Question: To keep things simple and easy to read the Qt widgets were omitted here:
'''
from PyQt4 import QtCore, QtGui
class Node(object):
def __init__(self, name, parentNode=None):
self.name=name
self._children=[]
self._parentNode=parentNode
if parentNode:
parentNode._children.append(self)
def getChildNode(self, row):
return self._children[row]
def childrenCount(self):
return len(self._children)
def __repr__(self):
return self.log()
def log(self, tabLevel=-1):
output = ""
tabLevel += 1
for i in range(tabLevel):
output += " "
output += "|------" + self.name + "
"
for child in self._children:
output += child.log(tabLevel)
tabLevel -= 1
output += "
"
return output
class NodeModel(QtCore.QAbstractItemModel):
def __init__(self, parent=None):
super(NodeModel, self).__init__(parent)
self._rootNode = Node("Root")
nodeA0 = Node("nodeA0", self._rootNode)
nodeA1 = Node("nodeA1", nodeA0)
nodeA2 = Node("nodeA2", nodeA1)
nodeB0 = Node("nodeB0", self._rootNode)
nodeB1 = Node("nodeB1", nodeB0)
nodeB2_0 = Node("nodeB2_0", nodeB1)
nodeB2_1 = Node("nodeB2_1", nodeB1)
print self._rootNode
def rowCount(self, parentIndex):
if not parentIndex.isValid():
parentNode = self._rootNode
else:
parentNode = parentIndex.internalPointer()
return parentNode.childCount()
def columnCount(self, parent):
return 1
def data(self, index, role):
if not index.isValid():
return None
node = index.internalPointer()
if role == QtCore.Qt.DisplayRole:
if index.column() == 0:
return node.name()
def getNode(self, index):
if index.isValid():
node = index.internalPointer()
if node:
return node
return self._rootNode
def parent(self, index):
node = self.getNode(index)
parentNode = node._parentNode
if parentNode == self._rootNode:
return QtCore.QModelIndex()
return self.createIndex(parentNode.row(), 0, parentNode)
def index(self, row, column, parentIndex):
print row, column
parentNode = self.getNode(parentIndex)
childNode = parentNode.getChildNode(row)
if childNode:
return self.createIndex(row, column, childNode)
else:
return QtCore.QModelIndex()
myModel=NodeModel()
'''
Here is a diagram of underlying data structure:
'''
|------Root
|------nodeA0
|------nodeA1
|------nodeA2
|------nodeB0
|------nodeB1
|------nodeB2_0
|------nodeB2_1
'''
I start by querying a top-level 'QModelIndex' from Row 1 and Column 0:
'''
nodeB0_modelIndex=myModel.index(1, 0, QtCore.QModelIndex())
'''
where '1' is a Row number, '0' is a Column number and 'QtCore.QModelIndex()' is an empty QModelIndex (this is how we let the model know that we request a 'QModelIndex').
Next using 'QModelIndex' '.internalPointer()' method I query a data-variable linked to a received 'QModelIndex':
'''
nodeB0=nodeB0_modelIndex.internalPointer()
print 'Confirming: top-level node at row 1 column 0: "%s"'%nodeB0.name
'''
The confirmation prints I get a "correct" variable back:
> Confirming: top-level node at row 1 column 0: "nodeB0"
Now having a top-level 'QModelIndex' linked to "nodeB0" I can propagate down the data hierarchy to 'nodeB1' and then to 'nodeB2_0' and 'nodeB2_1'. Once again querying 'QModelIndex' I will be using 'myModel.index()' method supplying it with three arguments: Row number, Column number (both numbers are relative to the 'QModelIndex'-parent) and the 'QModelIndex'-parent itself as a third argument:
'''
nodeB1_modelIndex=myModel.index(0, 0, nodeB0_modelIndex)
nodeB1=nodeB1_modelIndex.internalPointer()
print 'Confirming: node B at row 0 column 0: "%s"'%nodeB1.name
nodeB2_0_modelIndex=myModel.index(0, 0, nodeB1_modelIndex)
nodeB2_0=nodeB2_0_modelIndex.internalPointer()
print 'Confirming: node B at row 0 column 0: "%s"'%nodeB2_0.name
nodeB2_1_modelIndex=myModel.index(1, 0, nodeB1_modelIndex)
nodeB2_1=nodeB2_1_modelIndex.internalPointer()
print 'Confirming: node B at row 1 column 0: "%s"'%nodeB2_1.name
'''
So far I have been working with Row numbers only. For the Column numbers I was using 0.
Looking at my underlying data structure defined in the 'self._rootNode' I can see why:
The model's Row numbers are eventually used to query a Node-instance stored in '_children' list variable:
'''
def getChildNode(self, row):
return self._children[row]
'''
where 'row' argument corresponds to both Model's row and list variable index number - an ordered number of elements stored in a typical list variable.
Question: Looking at my underlying data structure I can't find a way to implement the numbers. How, where and why I should be using Columns?
# Edited Later:
I was rereading my own question when I came to an idea... What if the answer to my question is: we use Row numbers when we intend to place the node-items vertically within QTableView with the zero numbered item at the Row # 0 and all others items going down (so there is only single Column # 0 in use). If we decide to position node-items horizontally we use Columns numbers instead. This way the first item is leftmost. And all the following items are placed next to each other on a right side. Then only a single Row # 0 is used.
With QTableView we use either Row or Column numbers. Not the both. So we design the underlying data structure variable and a model handling it accordingly. Am I correct?

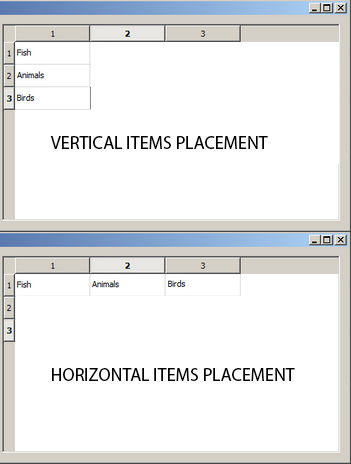
Answer: If I understood correctly, you have a tree model that you want to display in a table view instead of a tree view.
Since the easiest solution to display data in a table view is to use a 2D array ('<URL> to transform your tree like data model into a 2D array data model.
In this way, implementing 'rowCount', 'columnCount', and 'data' is very easy.